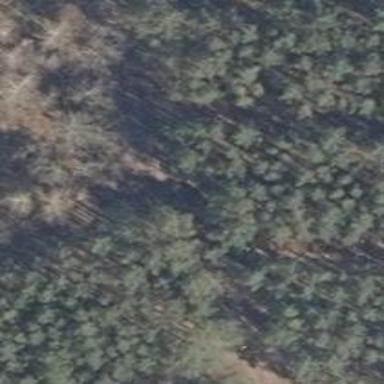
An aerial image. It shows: Hunting stand.